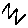
Label: zigzag